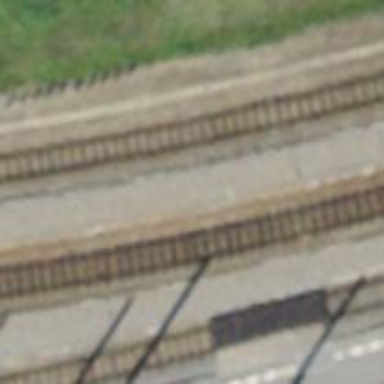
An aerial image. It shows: Platform edge at railway station.